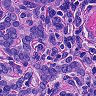
Metastatic tissue present: yes